Question: '''
SELECT @body1 = @body1 + '<tr><td valign="top">' + CONVERT(VARCHAR(19), GETDATE(), 120) + ' </td>'
,@body1 = @body1 + '<td valign="top">' + ISNULL(CAST(fut.nFuturesId AS varchar), ' ') + ' </td>'
,@body1 = @body1 + '<td valign="top">' + 'PaperFuturesCommodity' + ' </td></tr></table>'
FROM dbo.PositionFutures AS fut WITH(READUNCOMMITTED)
WHERE 1=1
--AND fut.strUnderlying = 'V'
AND fut.nFuturesId IN (3059, 21535)
GROUP BY fut.nFuturesId
'''
This is the part of my stored procedure that creates the table body. The result of this right now is 2 rows, but the second one is not inside the table as picture below. Why?

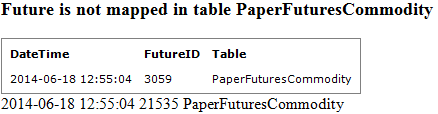
Answer: Gordon Linoff has it right check your
'''
</Table>
'''
at the end of the select